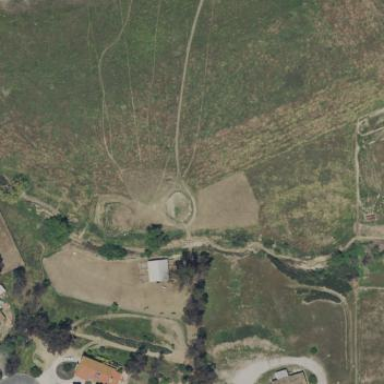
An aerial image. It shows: Farmyard area.